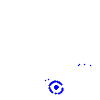
Particle: pion